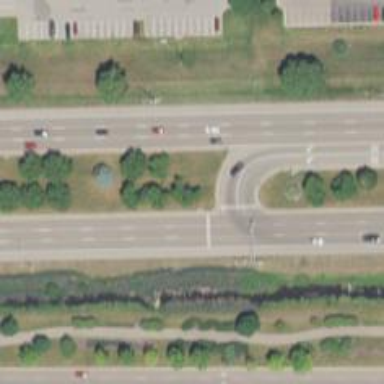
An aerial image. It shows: Asphalt road with primary link designation.